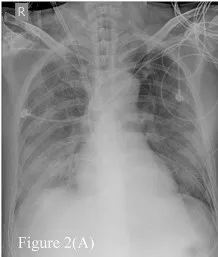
Serial Chest radiographs of the patient. (A) The film showing diffuse alveolar process over bilateral lung field, especially right lower lung field just after extracorporeal membrane oxygenator (ECMO setup).
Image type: radiology (x_ray)